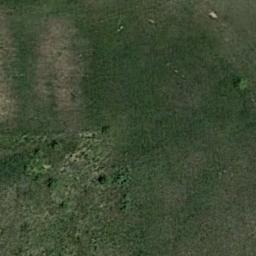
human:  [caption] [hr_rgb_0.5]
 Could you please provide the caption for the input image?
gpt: The entire image is dominated by grass .

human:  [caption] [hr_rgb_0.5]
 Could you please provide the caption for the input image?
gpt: This meadow has different sparsity in different places .

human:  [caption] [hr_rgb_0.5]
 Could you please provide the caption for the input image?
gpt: The meadow is next to the bare land .

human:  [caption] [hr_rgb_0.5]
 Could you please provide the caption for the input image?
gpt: There is no grass in some parts of the meadow .

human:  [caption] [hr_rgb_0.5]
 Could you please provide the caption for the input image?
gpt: There are some green bushes on the green meadow .